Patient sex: F
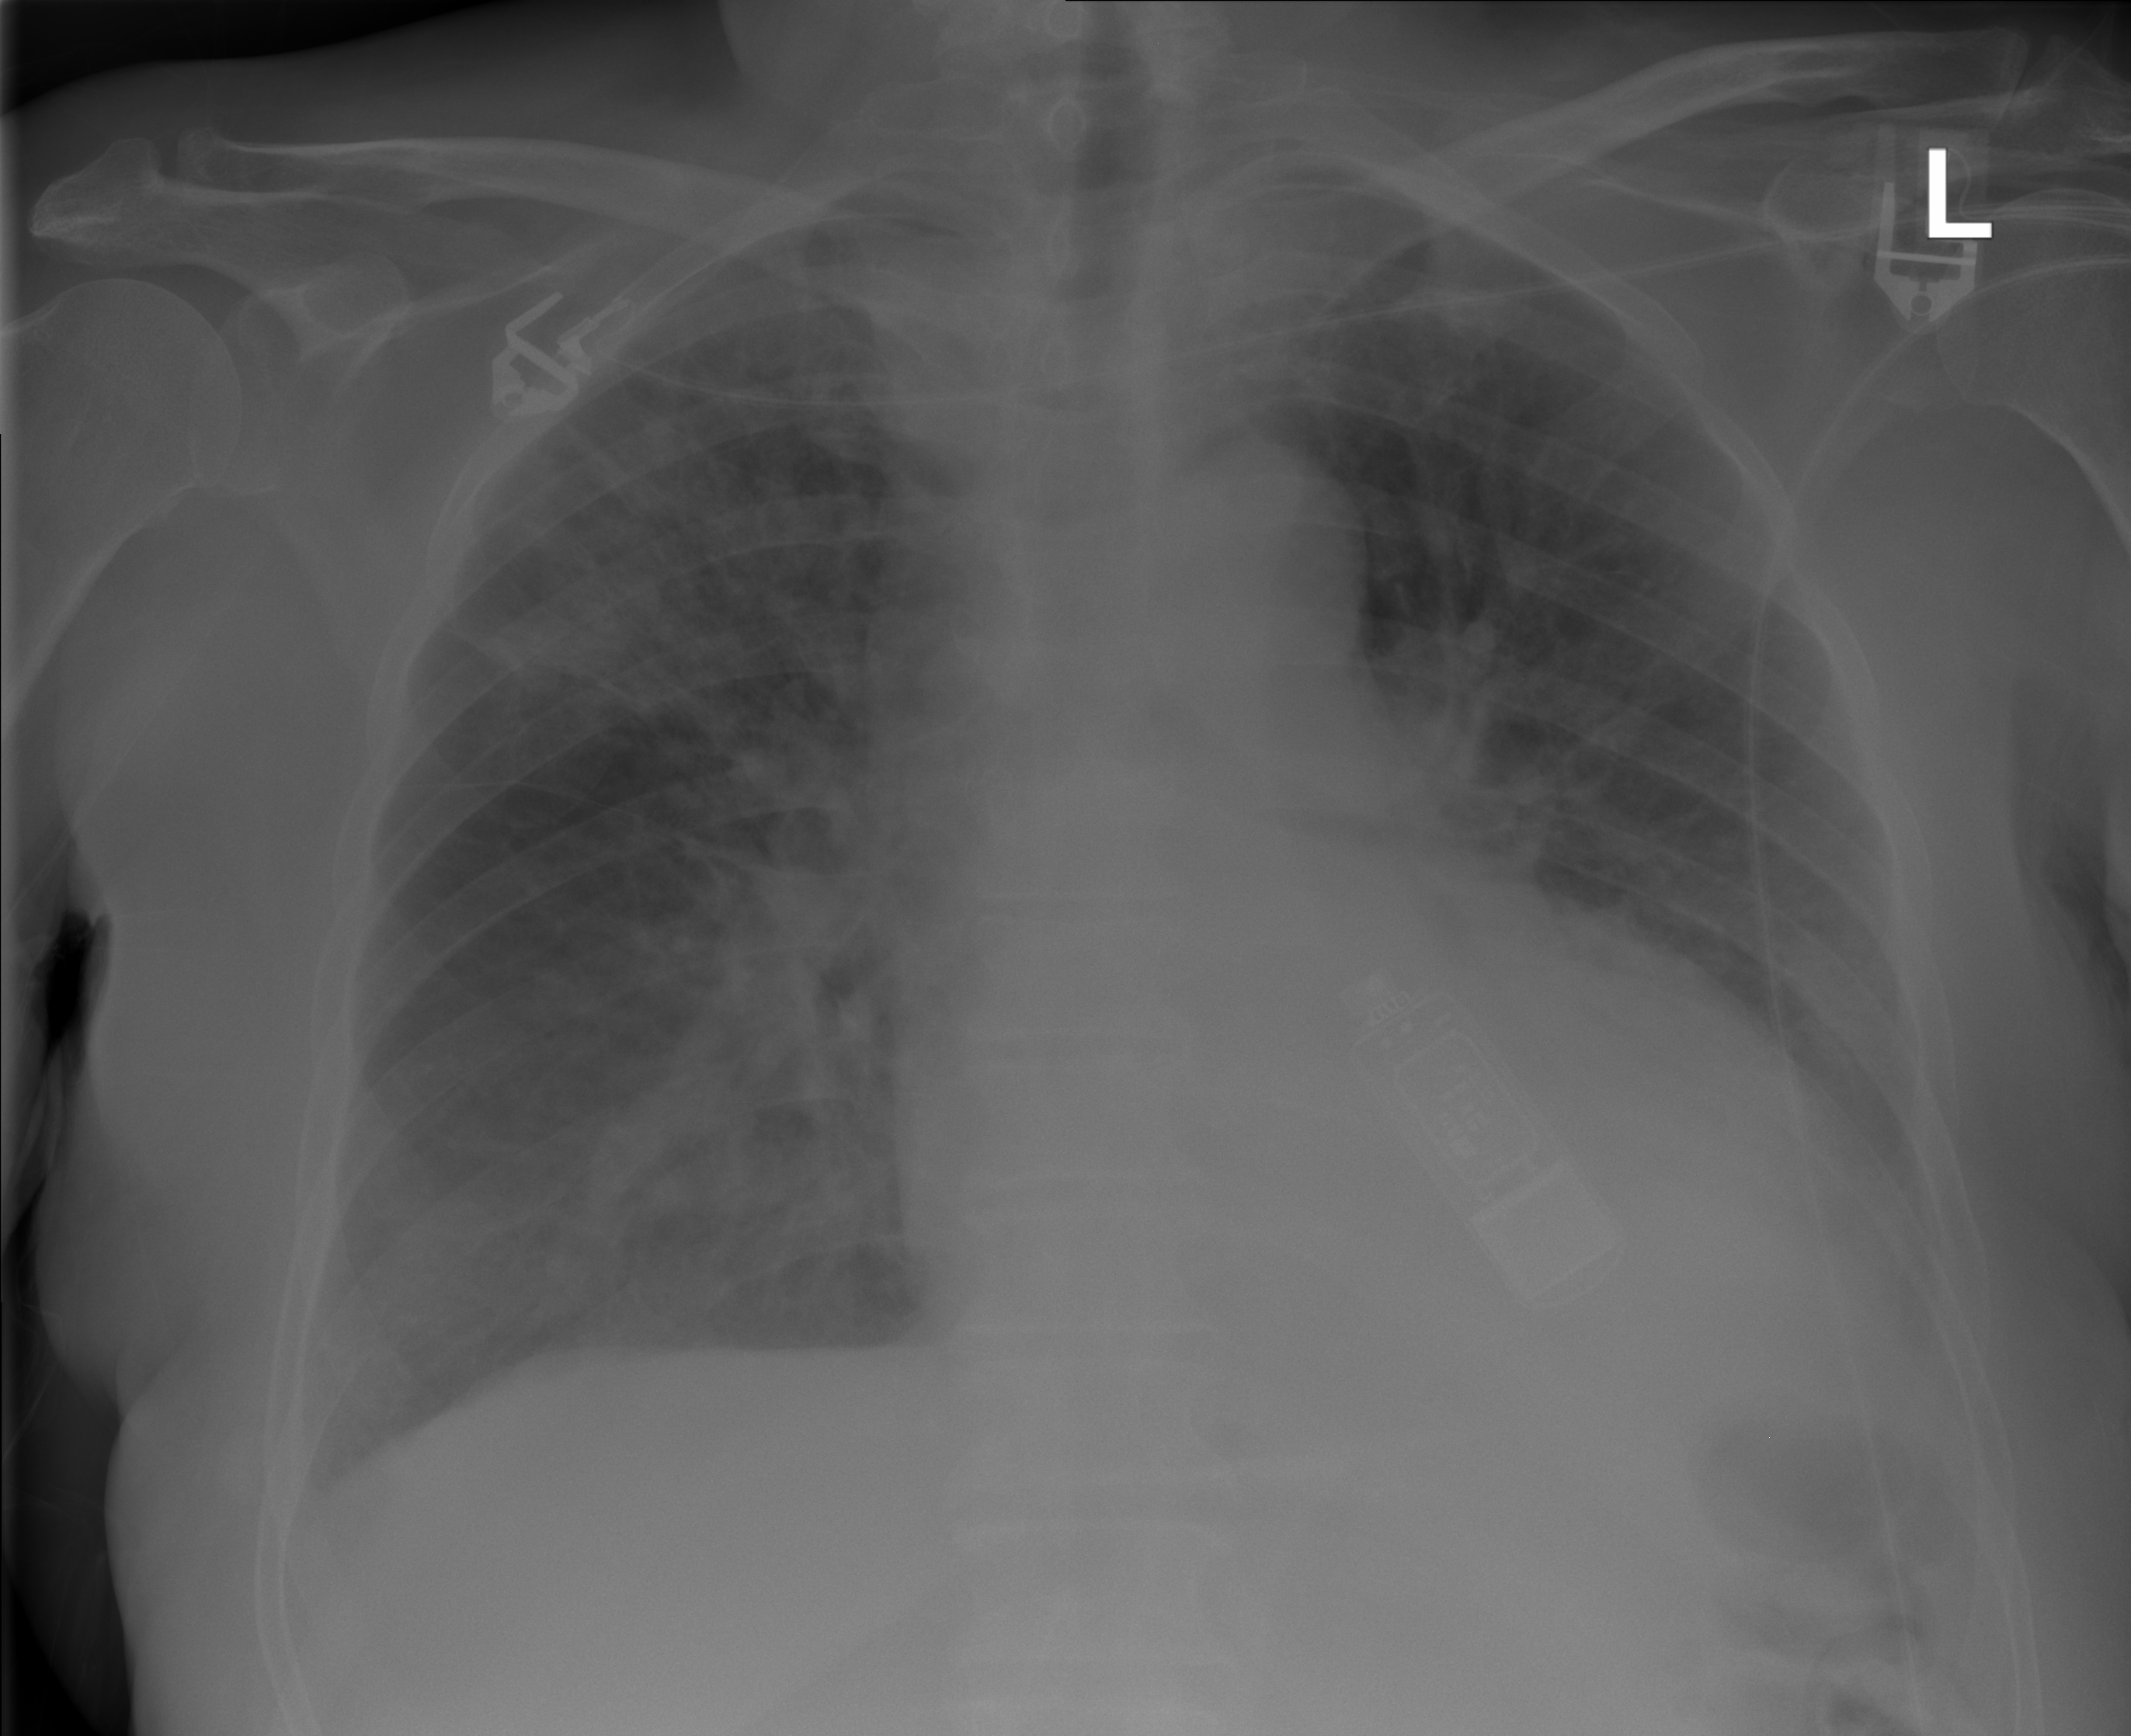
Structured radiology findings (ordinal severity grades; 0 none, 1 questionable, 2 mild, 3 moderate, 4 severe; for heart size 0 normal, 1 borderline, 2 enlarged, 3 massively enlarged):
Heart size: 2
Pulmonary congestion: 3
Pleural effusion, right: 0
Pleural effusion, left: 2
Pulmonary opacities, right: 3
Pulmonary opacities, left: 2
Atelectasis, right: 2
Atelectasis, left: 1